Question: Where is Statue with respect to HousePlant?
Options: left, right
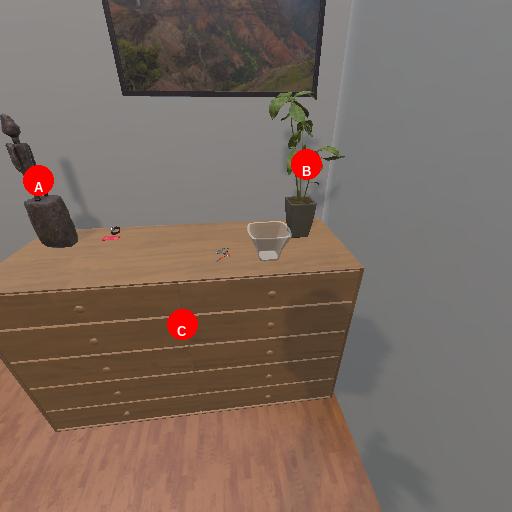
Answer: left